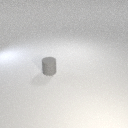
small gray rubber cylinder